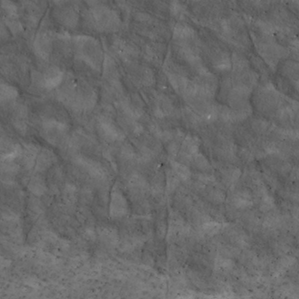
Label: non_frost